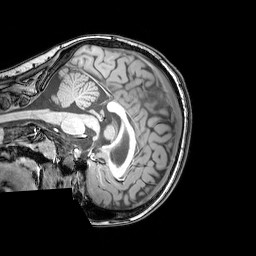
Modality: T1w
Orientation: sagittal
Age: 20
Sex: female
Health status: healthy
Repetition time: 0.081 s
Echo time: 0.037 s